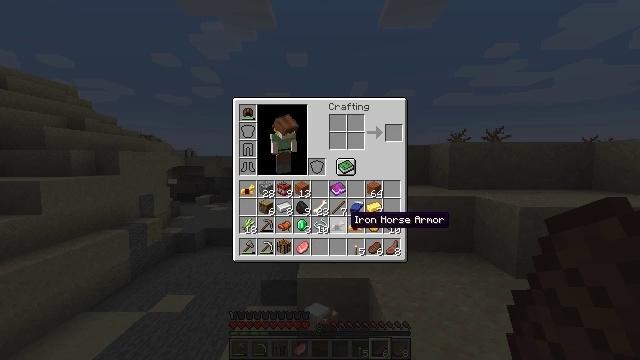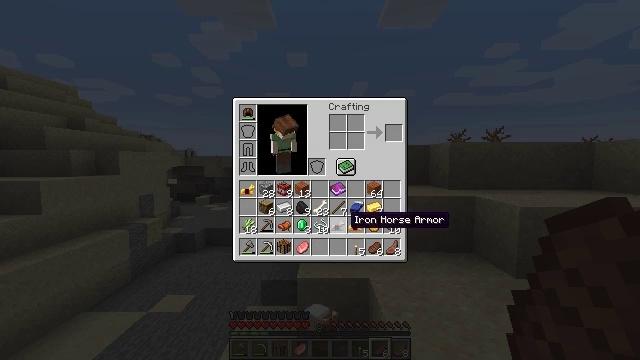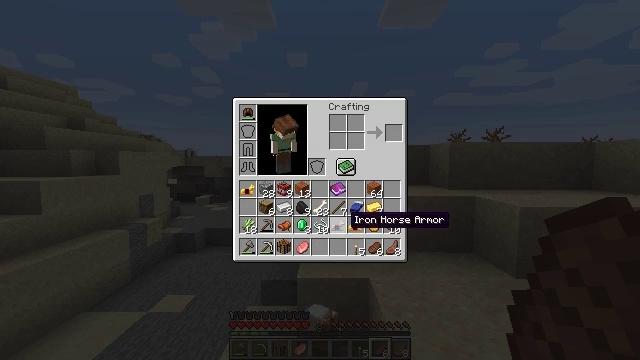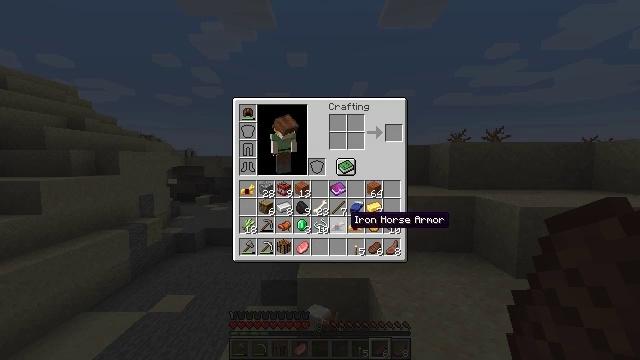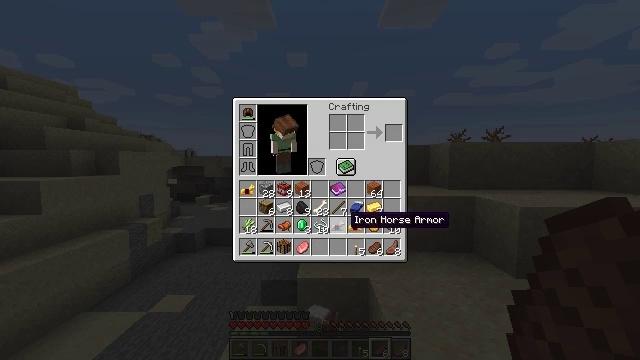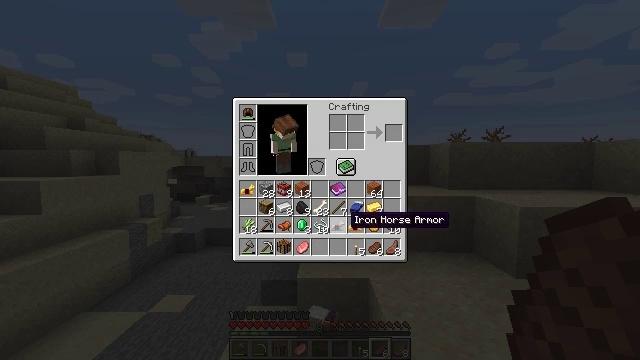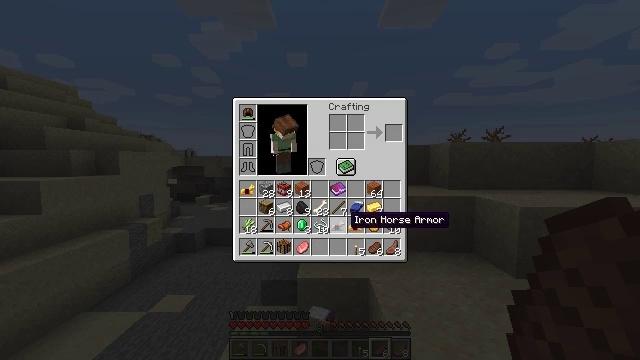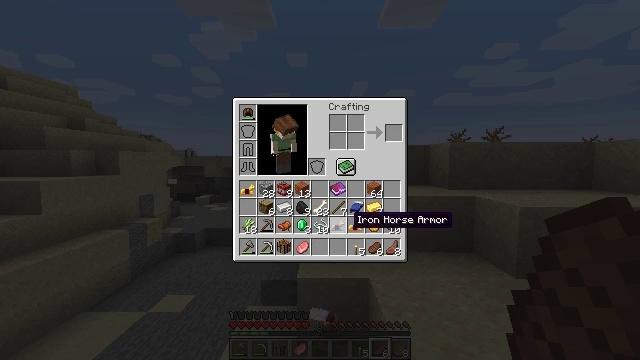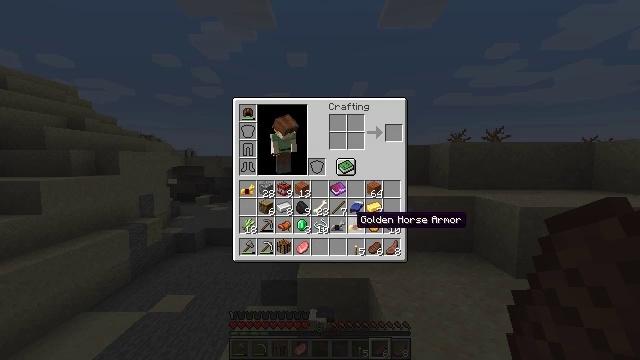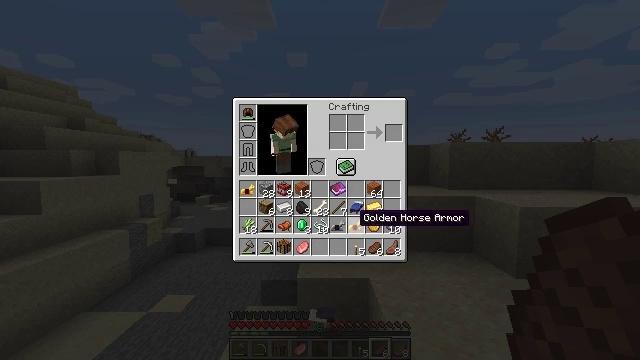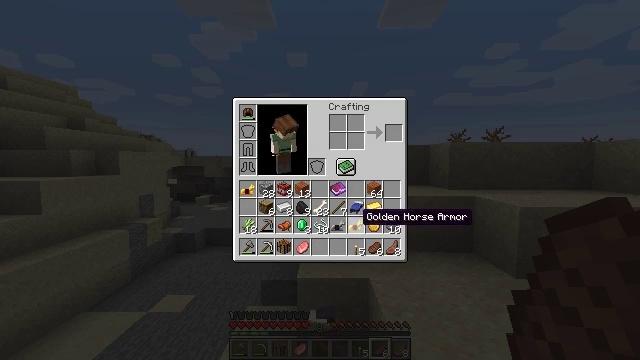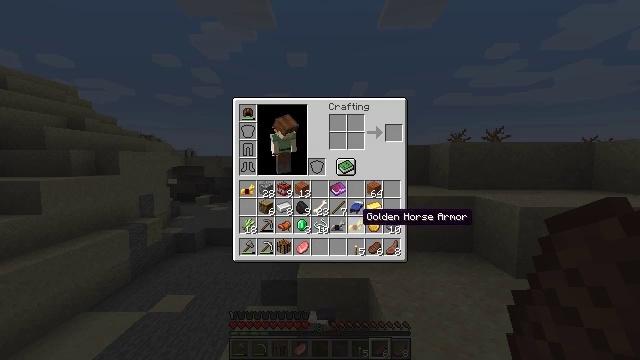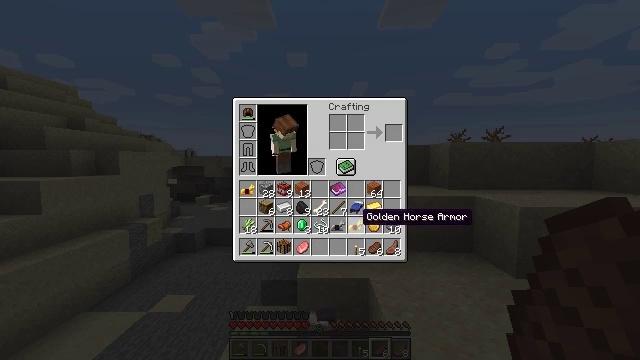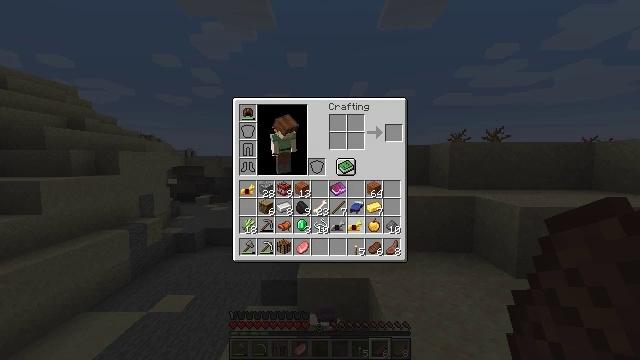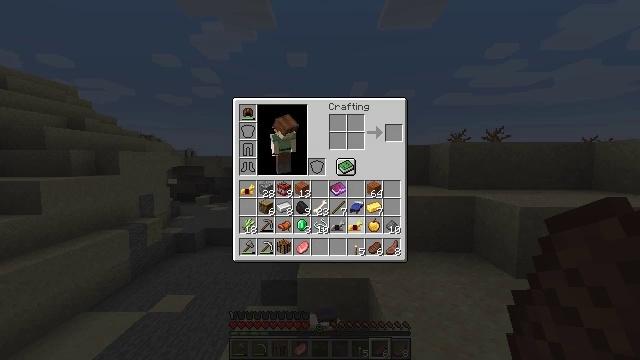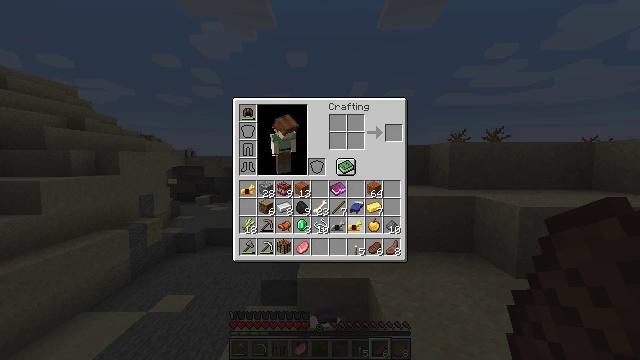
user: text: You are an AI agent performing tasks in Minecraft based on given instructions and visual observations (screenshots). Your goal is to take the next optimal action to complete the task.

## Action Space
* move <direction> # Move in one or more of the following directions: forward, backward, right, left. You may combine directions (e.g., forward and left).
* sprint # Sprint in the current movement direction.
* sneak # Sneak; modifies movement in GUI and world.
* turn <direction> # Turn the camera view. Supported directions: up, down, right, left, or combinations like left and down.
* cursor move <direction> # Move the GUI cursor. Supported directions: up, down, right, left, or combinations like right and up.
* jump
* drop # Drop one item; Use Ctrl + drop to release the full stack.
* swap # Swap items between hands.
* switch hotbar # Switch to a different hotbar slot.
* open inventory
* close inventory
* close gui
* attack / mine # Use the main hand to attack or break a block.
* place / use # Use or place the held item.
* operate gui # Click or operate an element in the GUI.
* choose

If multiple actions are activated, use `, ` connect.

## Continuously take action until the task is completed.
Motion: motion action
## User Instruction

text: Remove a golden horse armor from the inventory.
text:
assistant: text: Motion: no_op
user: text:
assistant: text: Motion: no_op
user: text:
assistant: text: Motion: no_op
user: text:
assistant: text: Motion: no_op
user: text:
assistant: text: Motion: no_op
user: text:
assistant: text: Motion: no_op
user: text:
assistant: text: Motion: no_op
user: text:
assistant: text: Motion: no_op
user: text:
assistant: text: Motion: no_op
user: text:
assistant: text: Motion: no_op
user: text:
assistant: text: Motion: no_op
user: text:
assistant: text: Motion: no_op
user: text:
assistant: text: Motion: operate gui
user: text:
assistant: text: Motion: operate gui
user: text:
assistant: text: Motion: operate gui
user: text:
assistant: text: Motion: no_op
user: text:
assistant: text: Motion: cursor move right and up
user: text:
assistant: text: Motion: cursor move right and up
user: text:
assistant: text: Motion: cursor move right and up
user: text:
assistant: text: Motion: cursor move right and up
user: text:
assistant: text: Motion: cursor move right and up
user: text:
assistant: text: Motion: cursor move right and up
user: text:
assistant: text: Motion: no_op
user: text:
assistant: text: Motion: no_op
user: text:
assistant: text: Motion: operate gui
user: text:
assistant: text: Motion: operate gui
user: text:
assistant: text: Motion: no_op
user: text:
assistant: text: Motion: no_op
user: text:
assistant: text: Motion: cursor move down
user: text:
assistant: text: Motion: cursor move down